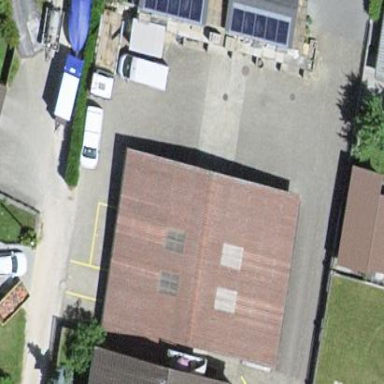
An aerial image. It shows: Commercial building.